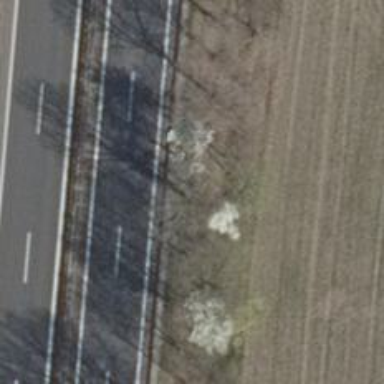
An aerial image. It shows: Row of deciduous broadleaved trees.